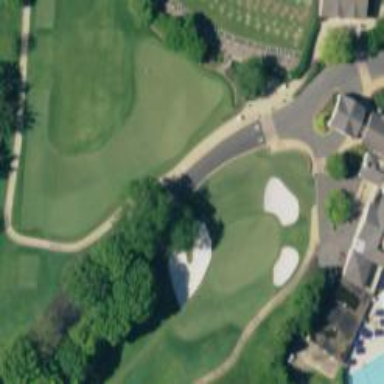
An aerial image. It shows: Golf hole.